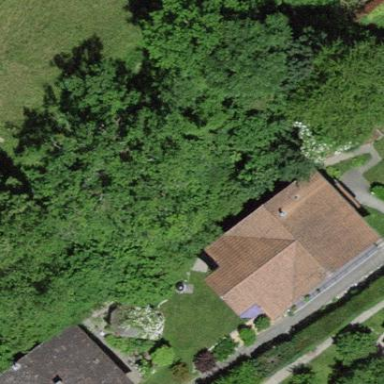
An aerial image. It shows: Simple house.